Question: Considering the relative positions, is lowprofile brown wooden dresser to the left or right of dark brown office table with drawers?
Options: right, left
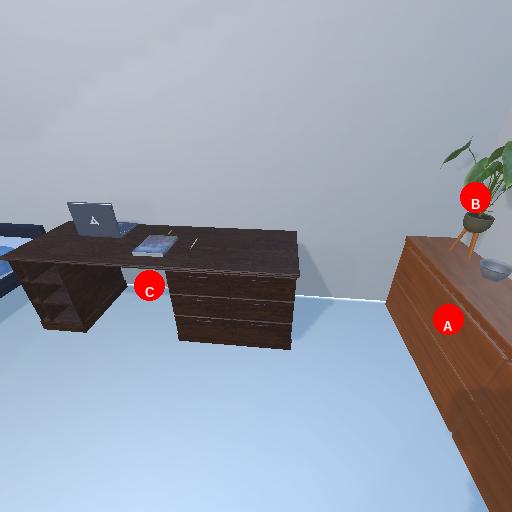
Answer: right